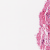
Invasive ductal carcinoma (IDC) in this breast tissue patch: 0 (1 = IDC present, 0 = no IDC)